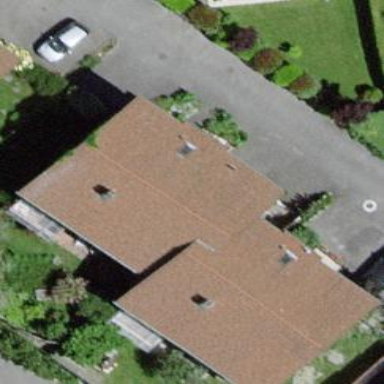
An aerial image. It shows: Semi-detached house.